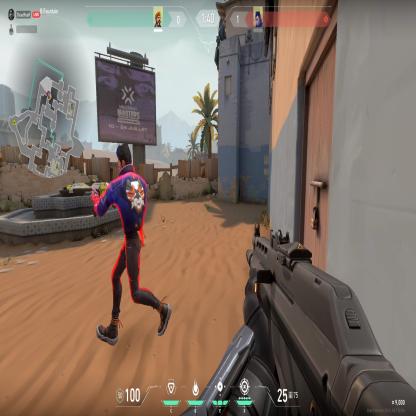
Label: enemy